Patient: sex M, age 36
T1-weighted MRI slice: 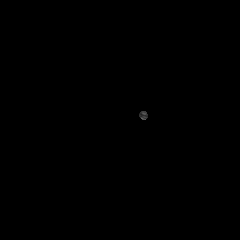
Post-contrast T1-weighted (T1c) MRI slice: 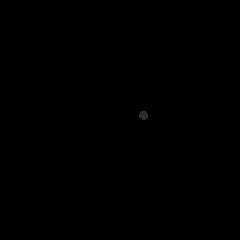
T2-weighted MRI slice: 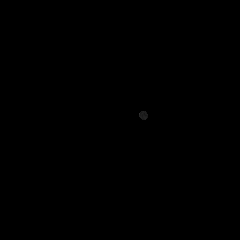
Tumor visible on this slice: no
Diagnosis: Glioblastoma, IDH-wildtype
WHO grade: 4